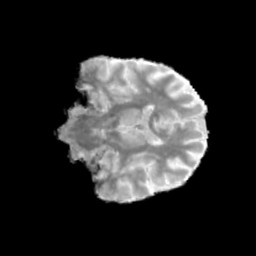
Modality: MD
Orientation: coronal
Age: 63
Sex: female
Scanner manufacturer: siemens
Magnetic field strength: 3 T
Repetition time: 3.23 s
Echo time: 0.0892 s